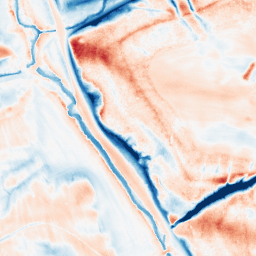
Category: classical
Decomposition family: gaussian_anisotropic
Decomposition parameters: sigma_x: 5
sigma_y: 10
Upsampling method: bicubic_16x
Upsampling parameters: scale: 16
Upsampling scale: 16